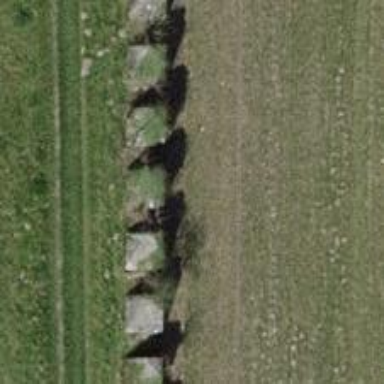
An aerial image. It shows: Block barrier.